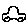
Label: car